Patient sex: F
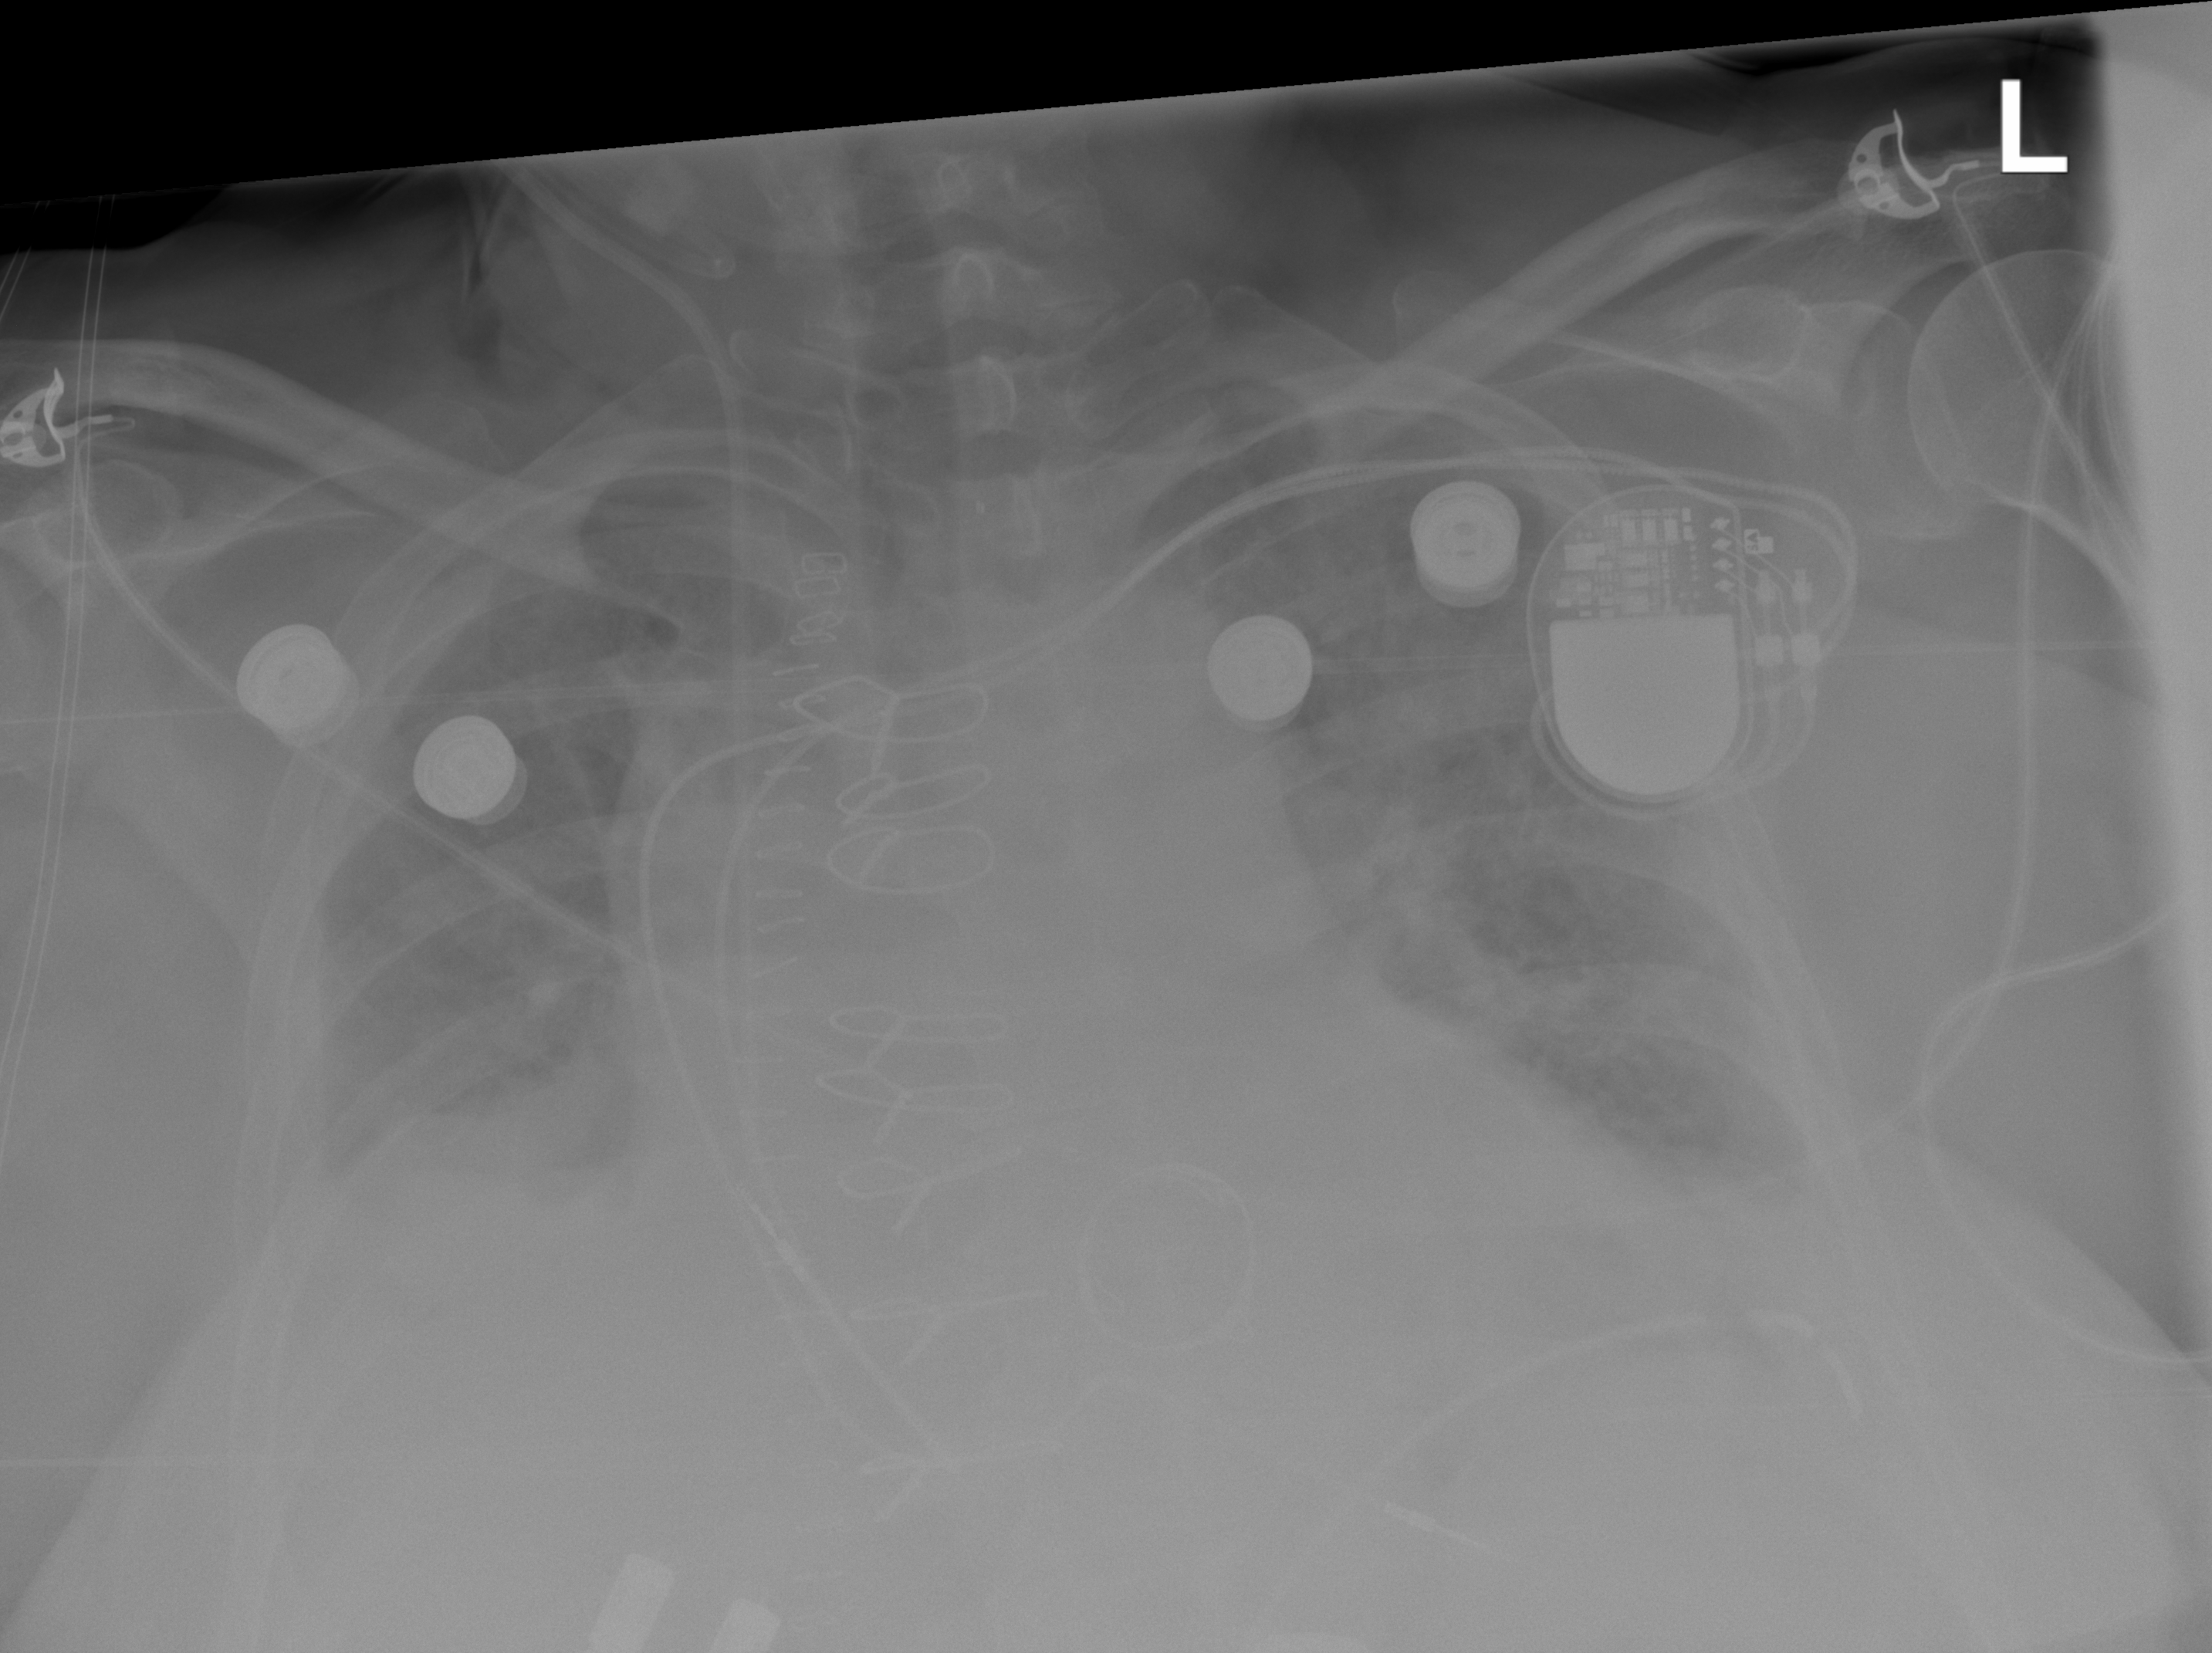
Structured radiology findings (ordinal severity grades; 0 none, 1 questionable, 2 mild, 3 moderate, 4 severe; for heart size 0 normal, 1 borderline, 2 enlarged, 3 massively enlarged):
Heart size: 2
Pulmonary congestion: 3
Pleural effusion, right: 3
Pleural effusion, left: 1
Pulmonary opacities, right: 2
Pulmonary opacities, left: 0
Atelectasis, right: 3
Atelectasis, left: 1